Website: bh-photo
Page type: account-selection
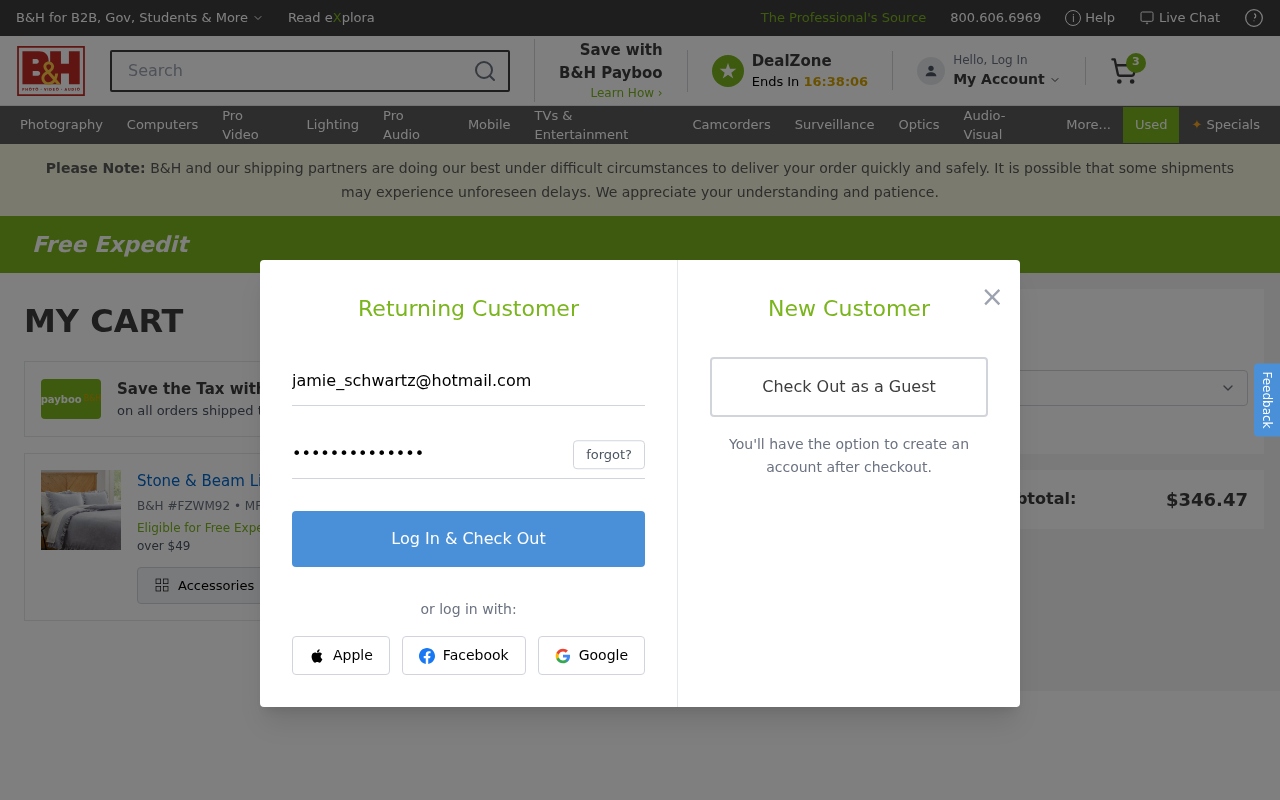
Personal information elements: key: PII_EMAIL
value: jamie_schwartz@hotmail.com
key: PII_POSTCODE
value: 57332
Product elements: key: PRODUCT1_NAME
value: Stone & Beam Linen Ruffle Duvet Set
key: PRODUCT1_QUANTITY
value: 3
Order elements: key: ORDER_NUM_ITEMS
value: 3
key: ORDER_SUBTOTAL
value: $346.47
Search elements: key: HEADER_SEARCH
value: Search
Other elements: key: BH_ITEM_NUMBER
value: FZWM92
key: MFR_NUMBER
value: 86993G